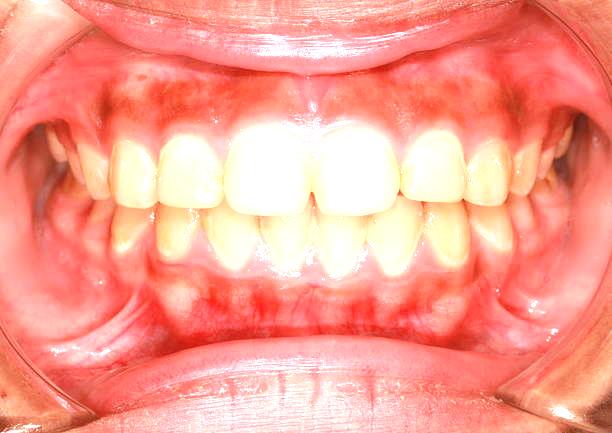
Condition: Gingivitis